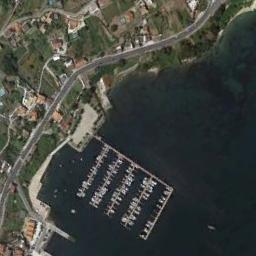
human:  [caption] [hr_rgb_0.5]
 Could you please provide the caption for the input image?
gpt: Many ships are in the harbor .

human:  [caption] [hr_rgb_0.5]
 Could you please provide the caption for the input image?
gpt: The harbor with lots of neatly docked boats is next to a residential area and the color of the waters is dark green .

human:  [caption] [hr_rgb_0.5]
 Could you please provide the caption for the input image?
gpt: Harbor ships come in all shapes and sizes .

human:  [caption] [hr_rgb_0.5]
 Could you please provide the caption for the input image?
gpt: There are many ships moored in the harbor surrounded by buildings, But there are still empty spaces .

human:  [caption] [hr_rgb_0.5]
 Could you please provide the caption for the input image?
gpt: There are many buildings and trees around the harbor .